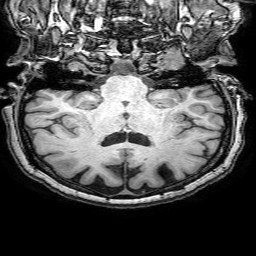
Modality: T1w
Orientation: sagittal
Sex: female
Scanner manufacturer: philips
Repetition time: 0.008073 s
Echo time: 0.00369 s